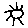
Label: sun